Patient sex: F
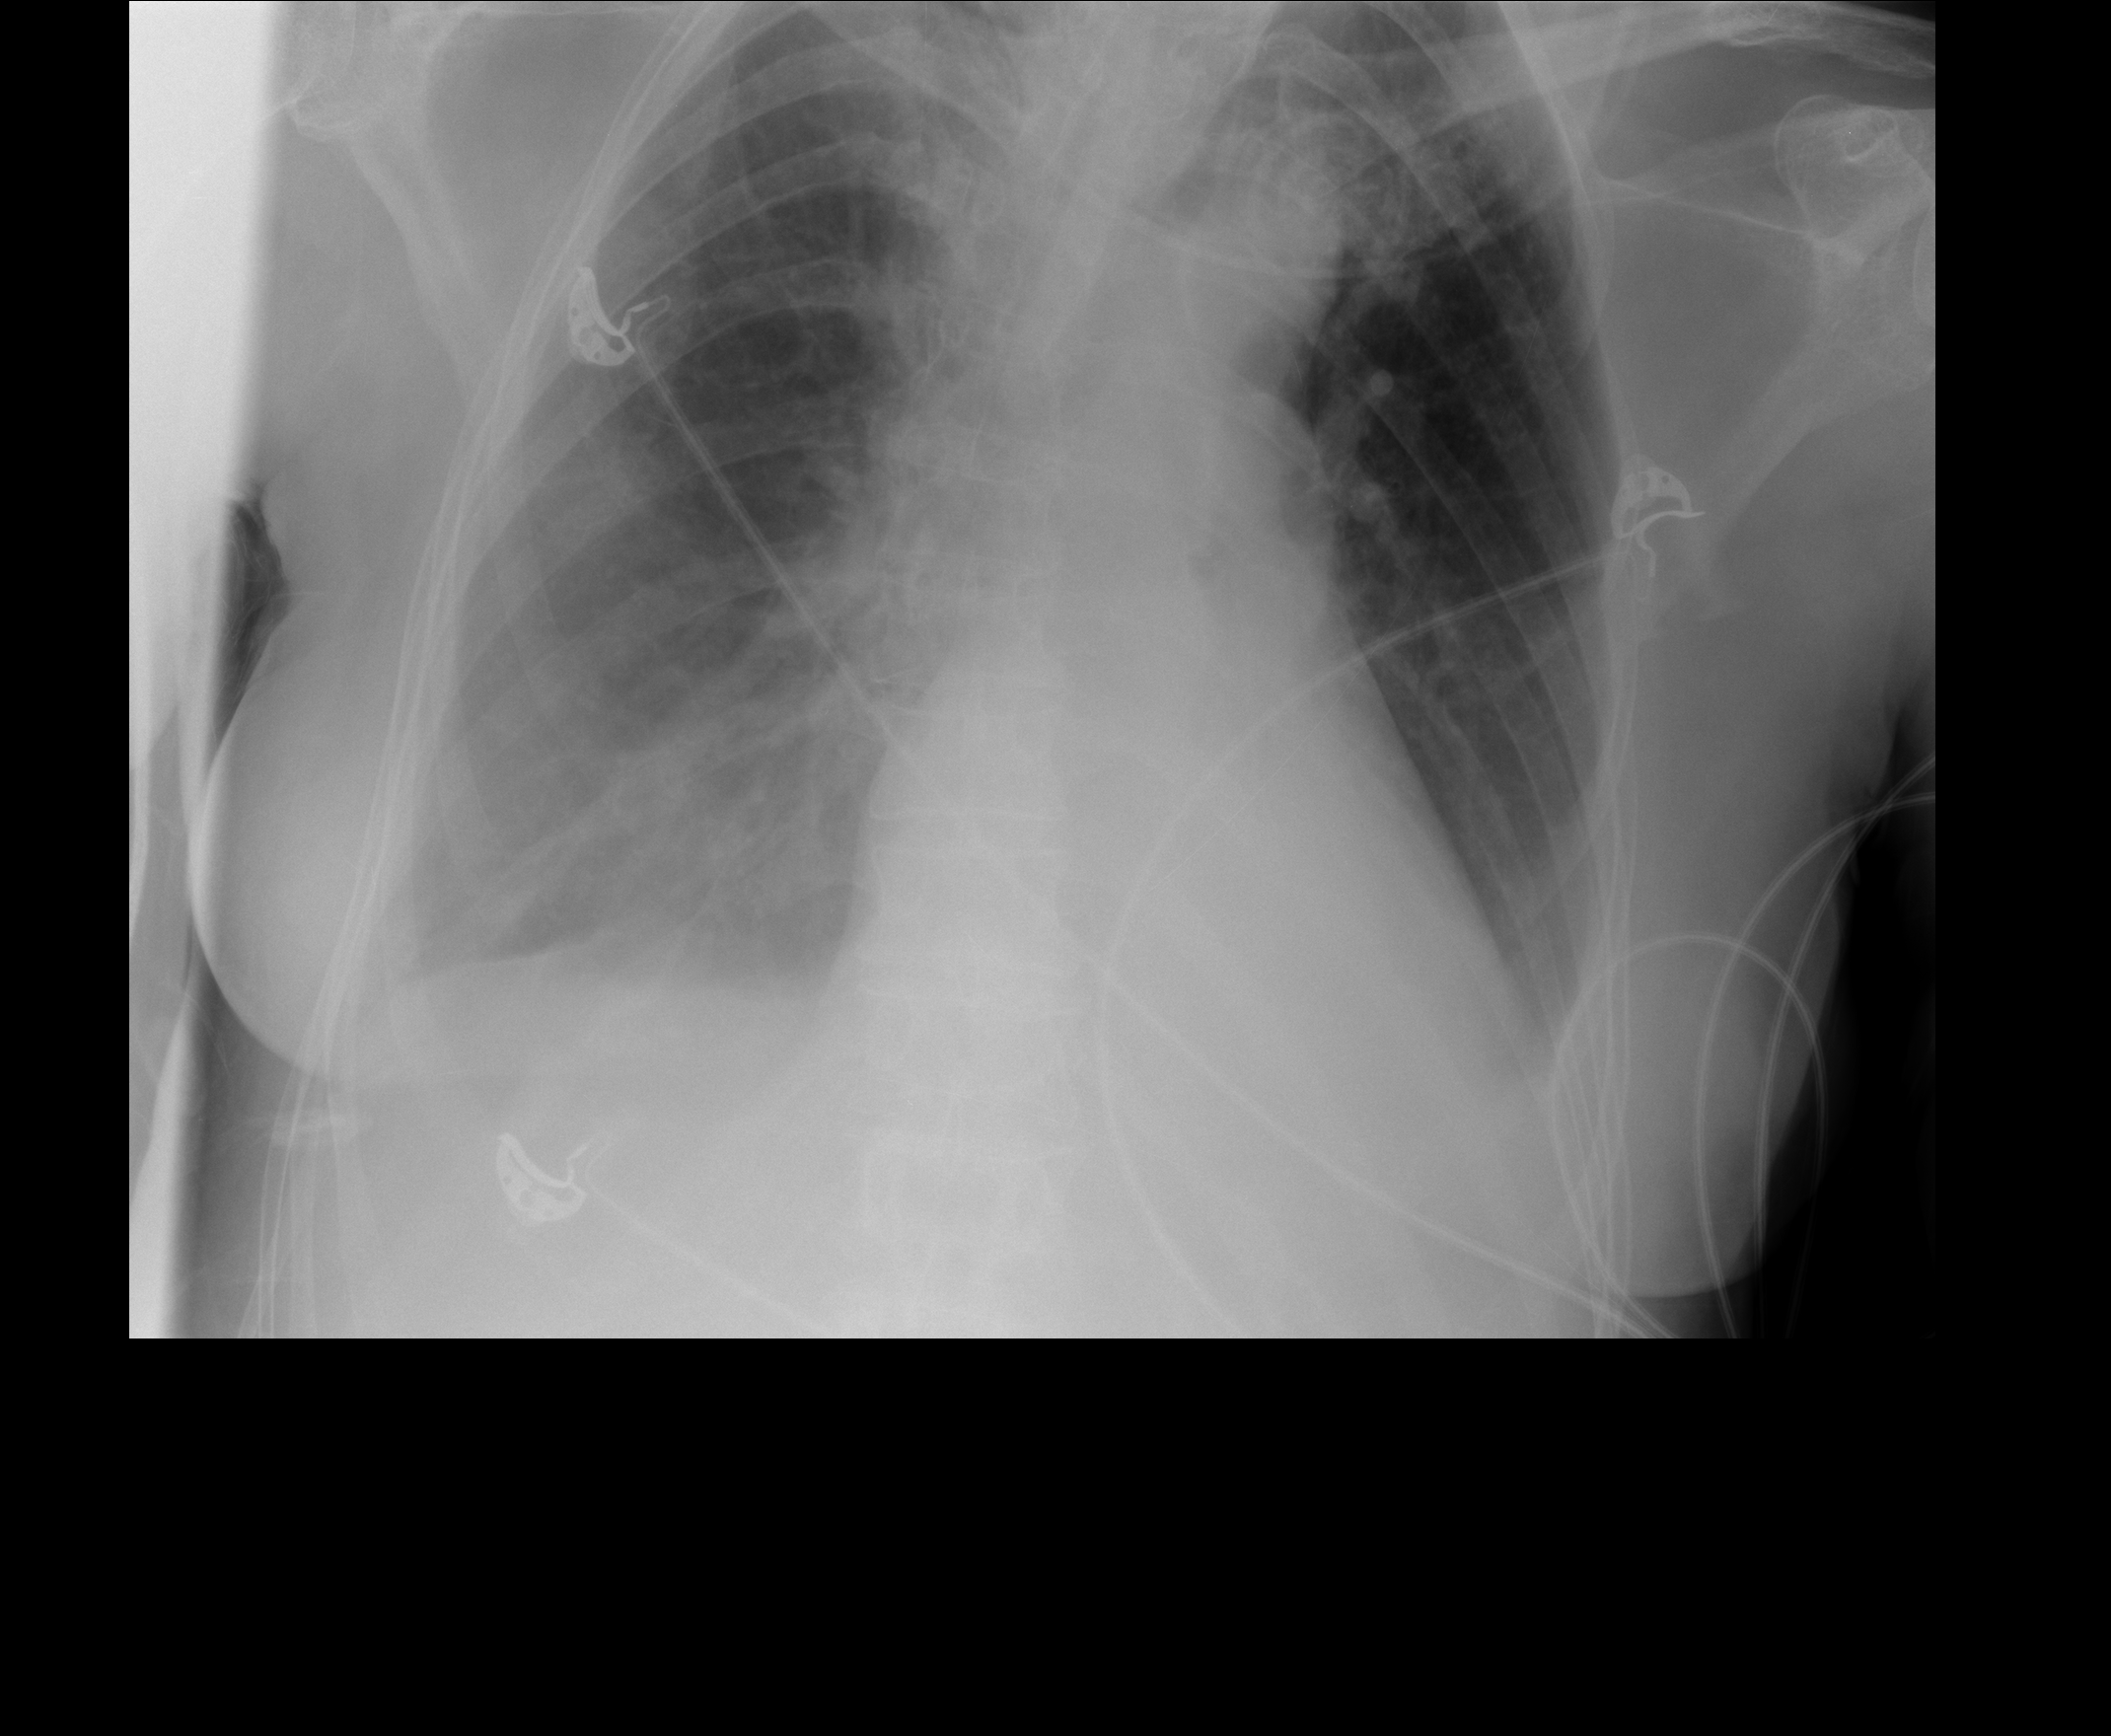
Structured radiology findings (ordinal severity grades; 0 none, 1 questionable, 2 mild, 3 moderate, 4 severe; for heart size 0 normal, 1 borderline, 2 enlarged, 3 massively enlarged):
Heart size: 1
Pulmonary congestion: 2
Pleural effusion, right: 2
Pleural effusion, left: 2
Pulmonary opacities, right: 0
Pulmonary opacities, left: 0
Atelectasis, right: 3
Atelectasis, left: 2